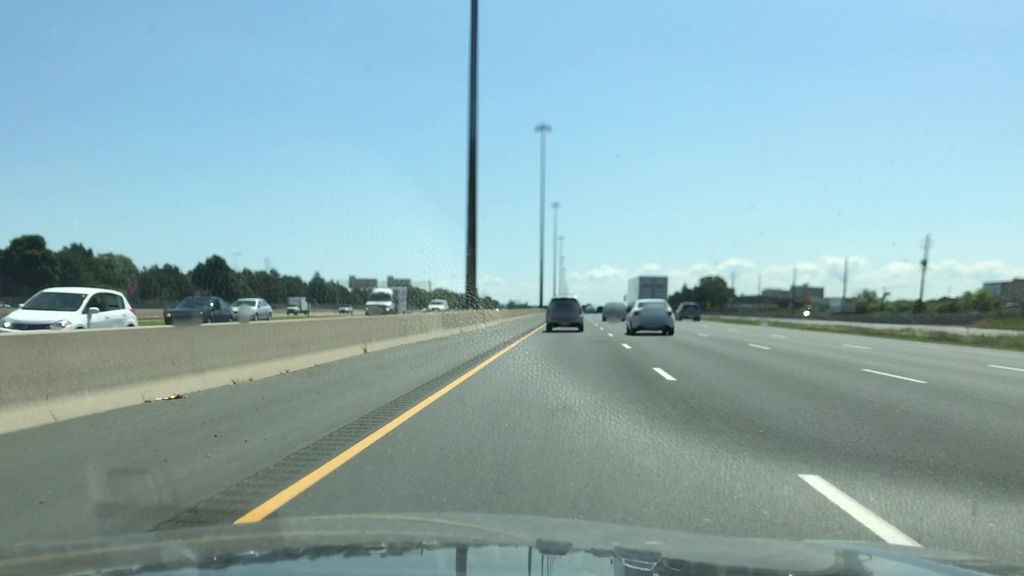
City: hamilton